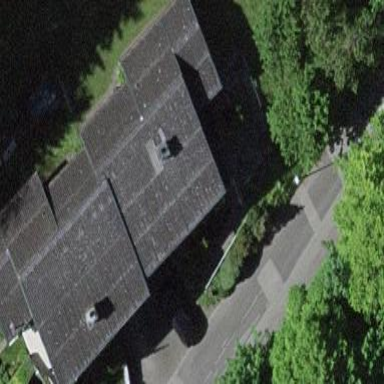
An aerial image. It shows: Semidetached house.